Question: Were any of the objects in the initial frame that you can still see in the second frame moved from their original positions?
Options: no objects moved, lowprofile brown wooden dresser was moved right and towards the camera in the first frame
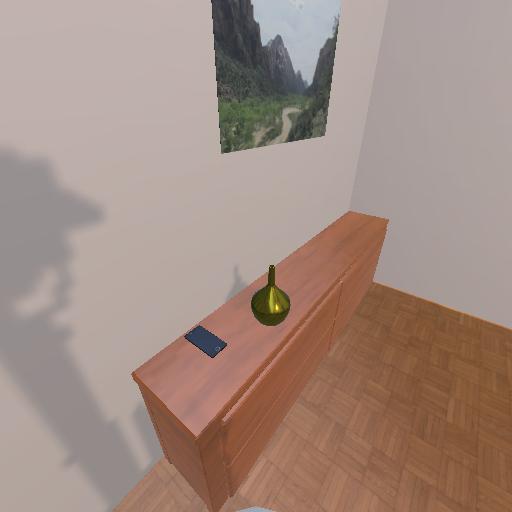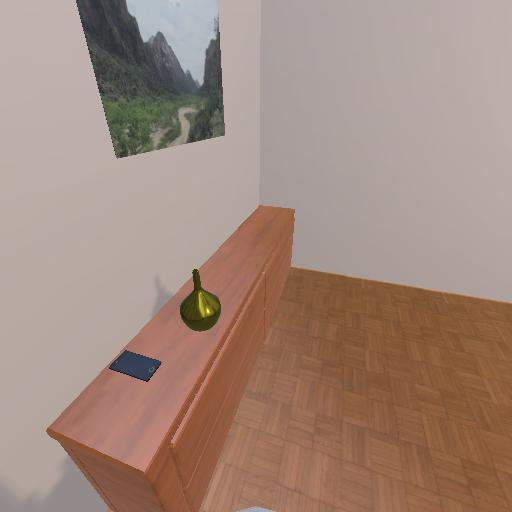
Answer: no objects moved